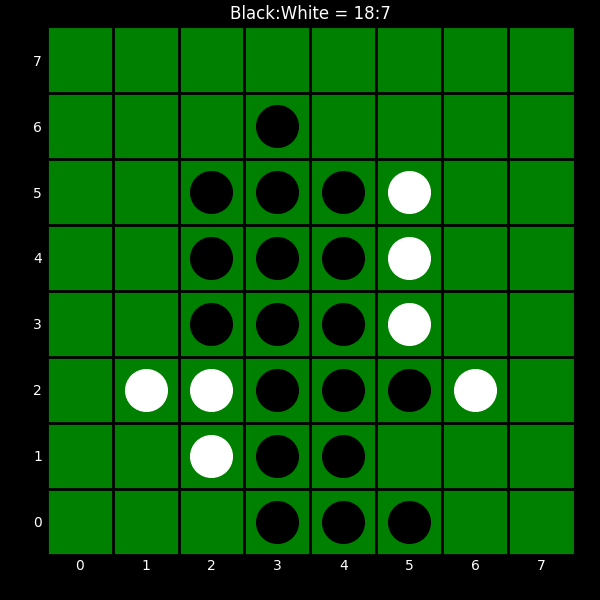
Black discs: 18
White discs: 7